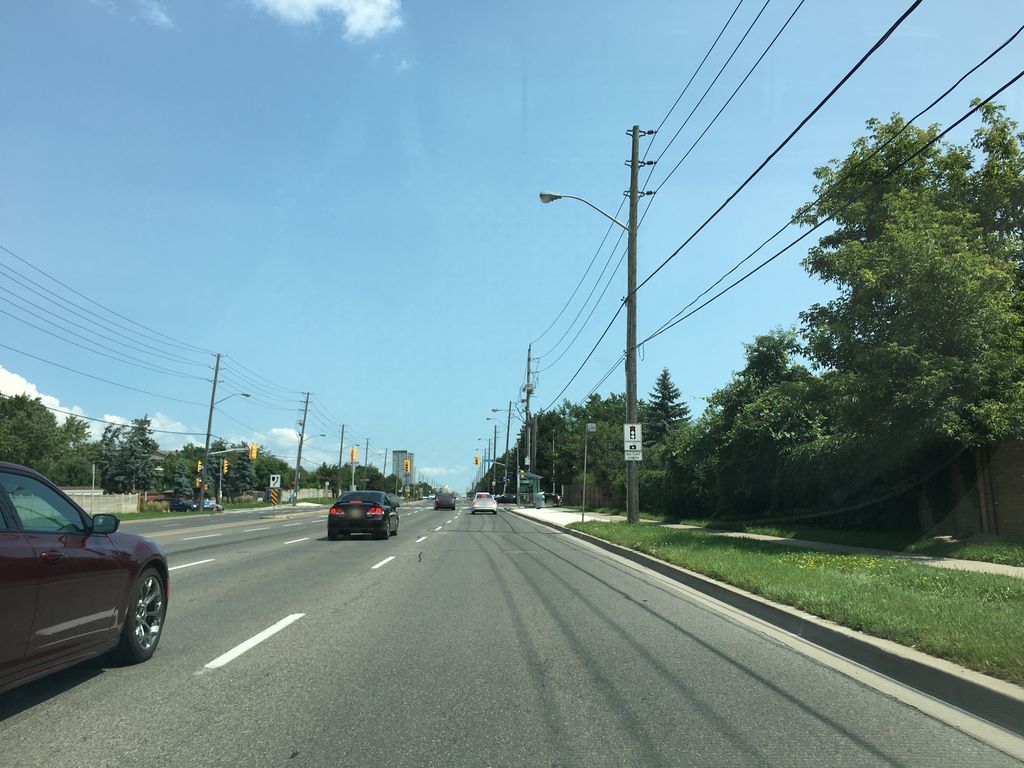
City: toronto